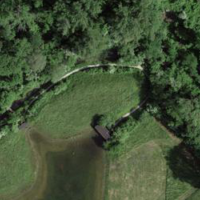
EUNIS habitat code: 21
Species observed at this site:
Numenius arquata
Allium ursinum
Tachybaptus ruficollis
Anas crecca
Alcedo atthis
Clematis vitalba
Capreolus capreolus
Salvia pratensis
Cornus sanguinea
Cygnus olor
Euonymus europaeus
Egretta garzetta
Prunus padus
Linaria vulgaris
Lymnaea stagnalis
Prunus spinosa
Circaea lutetiana
Motacilla alba